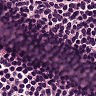
Metastatic tissue present: no